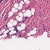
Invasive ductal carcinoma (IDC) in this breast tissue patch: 0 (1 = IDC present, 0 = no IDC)